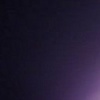
Label: space